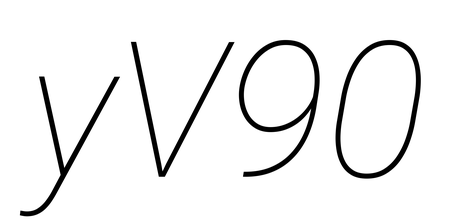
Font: Roboto-Italic_Thin_Italic